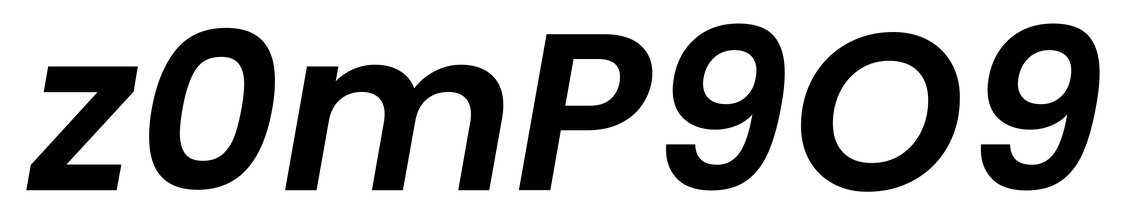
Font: Poppins-SemiBoldItalic